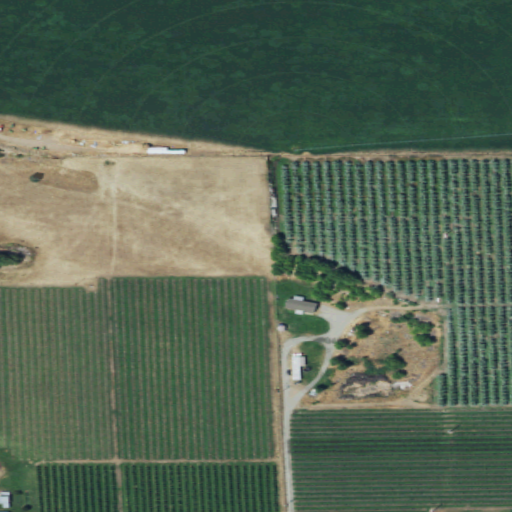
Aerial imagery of plain(s) in Washington named Progressive Flat containing pasture, cultivated crops, shrub, open development, and low intensity development